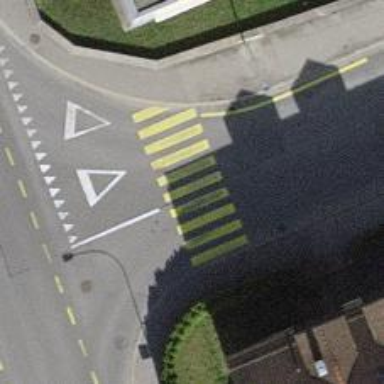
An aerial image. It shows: Marked road crossing.